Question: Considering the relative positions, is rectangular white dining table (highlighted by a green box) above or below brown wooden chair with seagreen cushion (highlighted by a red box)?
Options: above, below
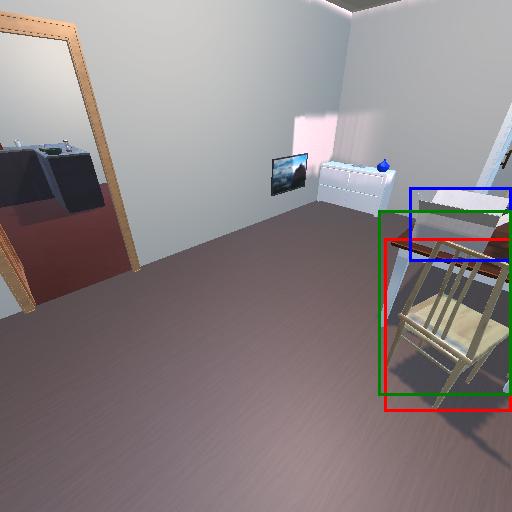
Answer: above